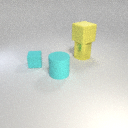
large yellow metal cylinder below large yellow rubber cube